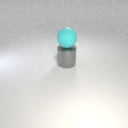
large cyan rubber sphere above large gray metal cylinder